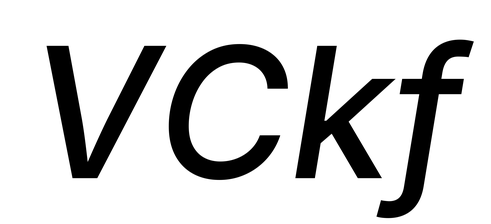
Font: Inter-Italic_Medium_Italic